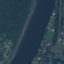
Land use / land cover class: River